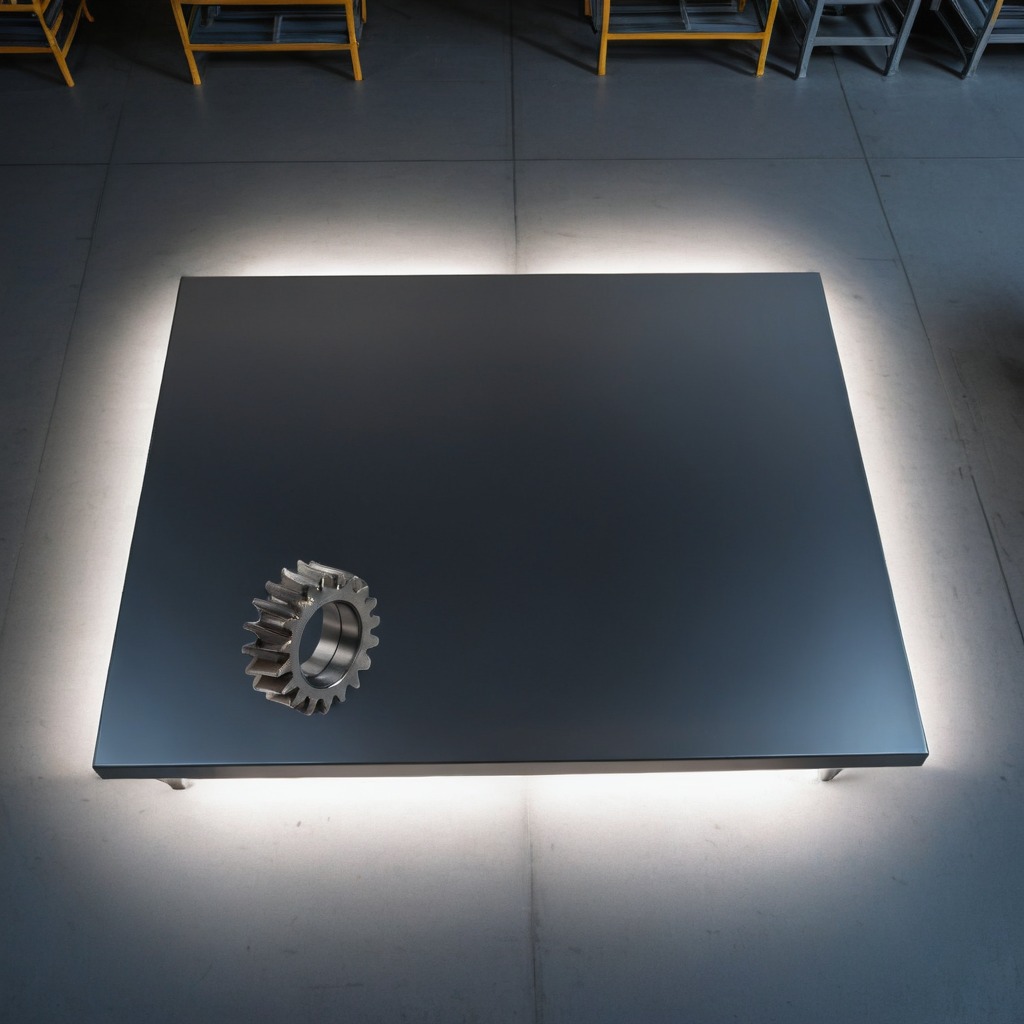
A steel gear with teeth lies on the tabletop.